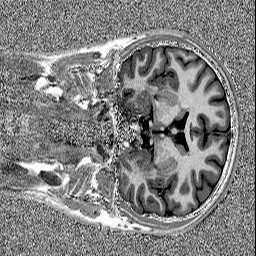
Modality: MP2RAGE
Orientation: coronal
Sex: male